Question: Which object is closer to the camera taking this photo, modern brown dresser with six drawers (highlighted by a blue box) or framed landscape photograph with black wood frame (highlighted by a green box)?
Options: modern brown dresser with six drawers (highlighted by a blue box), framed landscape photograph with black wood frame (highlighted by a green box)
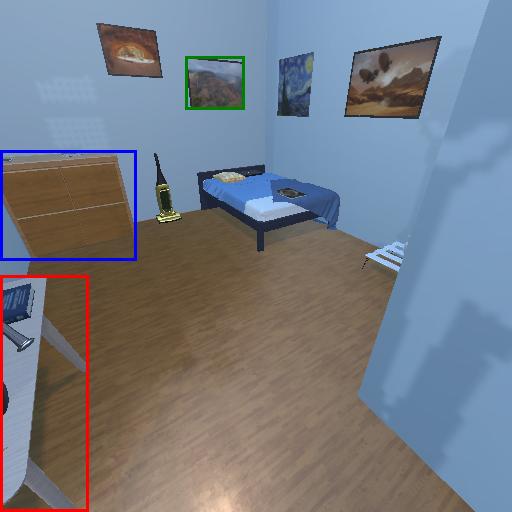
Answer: modern brown dresser with six drawers (highlighted by a blue box)